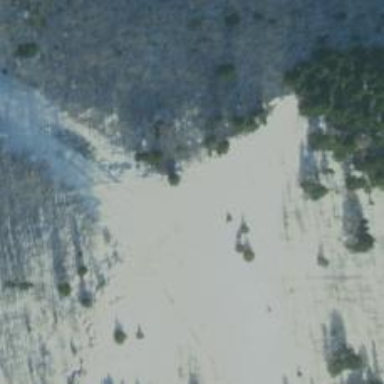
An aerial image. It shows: Skitour path.